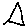
Label: triangle